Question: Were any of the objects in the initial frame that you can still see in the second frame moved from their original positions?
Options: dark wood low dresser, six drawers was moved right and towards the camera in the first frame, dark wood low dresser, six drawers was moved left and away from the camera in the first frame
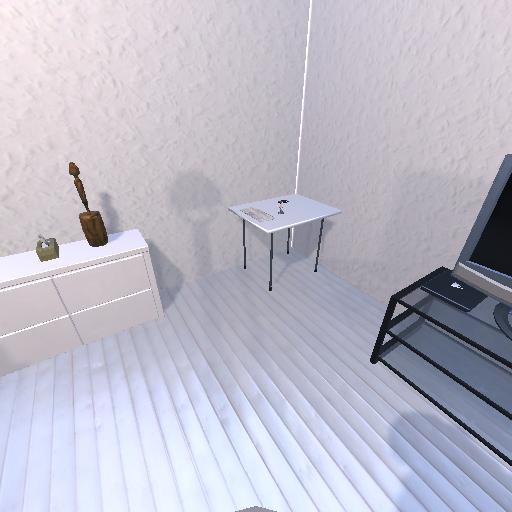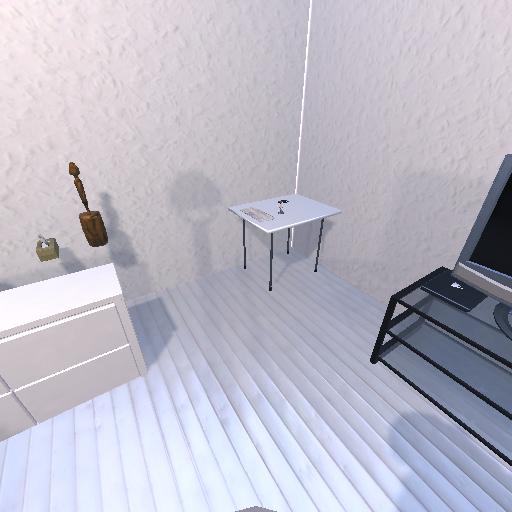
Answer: dark wood low dresser, six drawers was moved right and towards the camera in the first frame